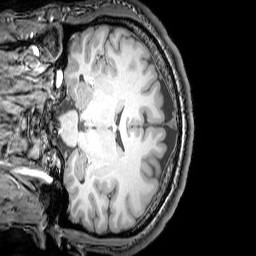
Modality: T1w
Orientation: coronal
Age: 26
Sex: male
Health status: healthy
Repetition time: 0.081 s
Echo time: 0.037 s